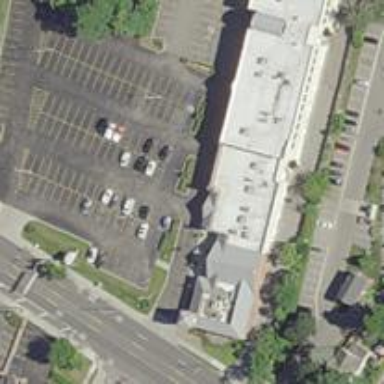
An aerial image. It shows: Pharmacy providing healthcare services.